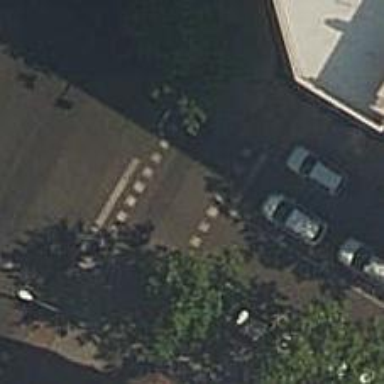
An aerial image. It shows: Road with traffic signals and zebra crossing with traffic signals.